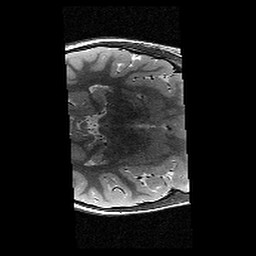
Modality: T2w
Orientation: axial
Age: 11
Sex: female
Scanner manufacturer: siemens
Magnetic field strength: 3 T
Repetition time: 9.23 s
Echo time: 0.067 s